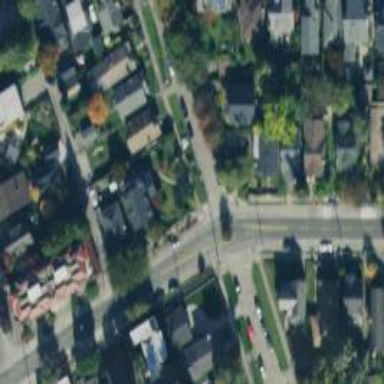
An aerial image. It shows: Charming neighbourhood.